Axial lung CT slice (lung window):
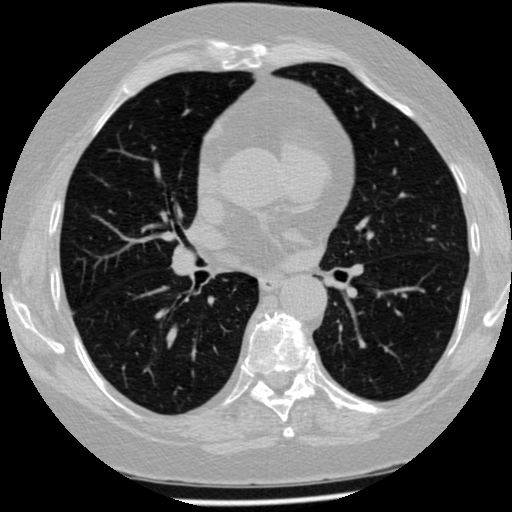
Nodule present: no